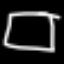
Label: square